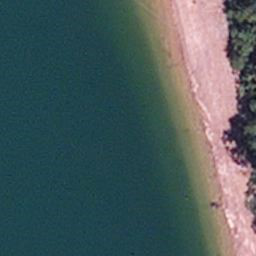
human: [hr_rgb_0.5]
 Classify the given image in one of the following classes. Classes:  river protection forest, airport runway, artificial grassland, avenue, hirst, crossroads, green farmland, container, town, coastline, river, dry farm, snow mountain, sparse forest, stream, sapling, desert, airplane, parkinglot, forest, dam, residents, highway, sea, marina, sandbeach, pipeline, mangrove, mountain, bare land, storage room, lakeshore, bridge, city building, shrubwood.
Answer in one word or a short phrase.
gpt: lakeshore